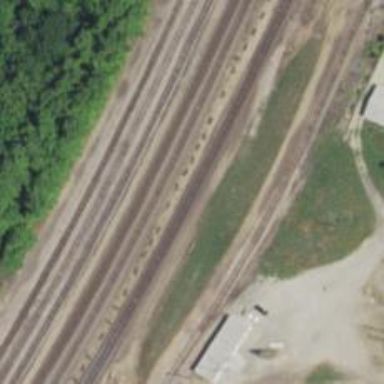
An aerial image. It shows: Railway yard used for servicing trains.